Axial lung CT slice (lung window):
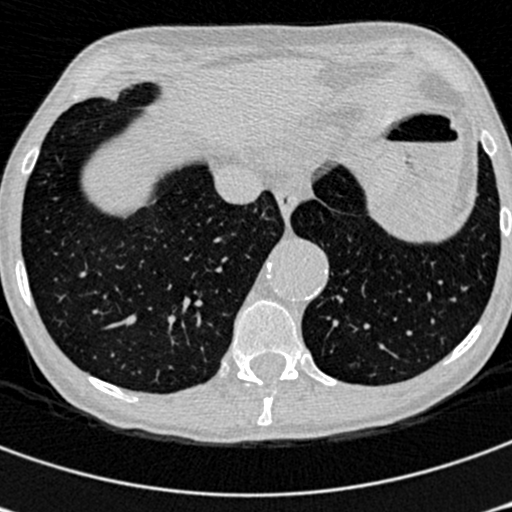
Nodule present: no